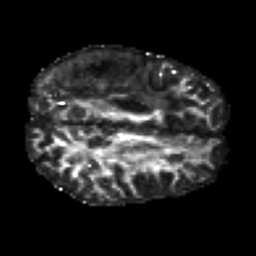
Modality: FA
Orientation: axial
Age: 38
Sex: female
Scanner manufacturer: siemens
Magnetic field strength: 3 T
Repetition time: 7.3 s
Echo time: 0.087 s